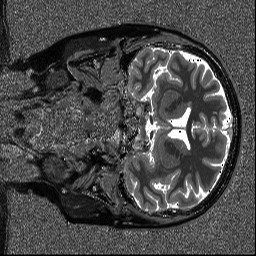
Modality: T1map
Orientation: coronal
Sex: female